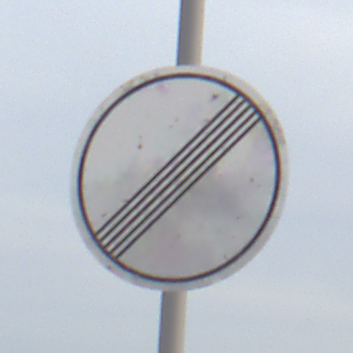
Verkehrszeichen: EndeSaemtlicherBegrenzungen
Umgebung: Outdoor, Suburban
Tageszeit: MorningAfternoon
Wetter: PartlyCloudy
Licht: Natural
Jahreszeit: NotSpecified
Kontrast: HighContrast